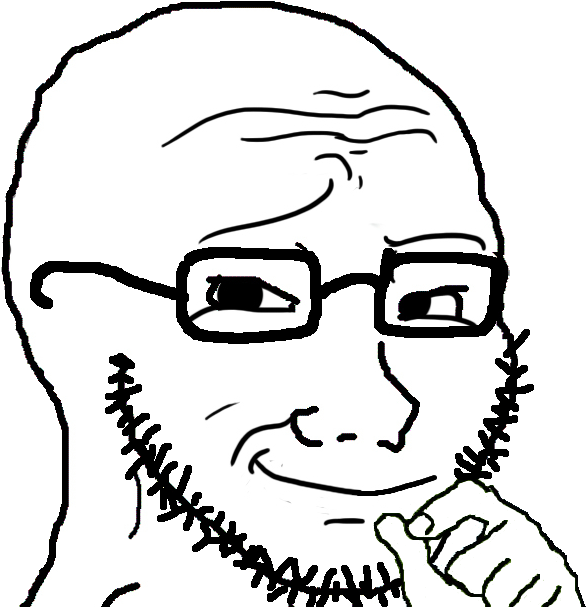
Label: 5_Smugjak